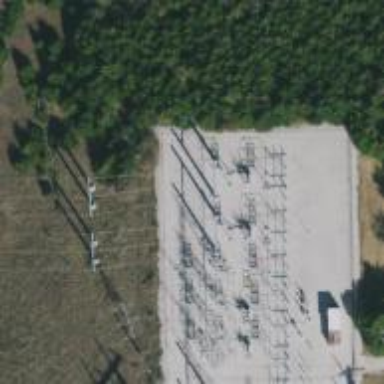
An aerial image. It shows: Switch for power supply.